Field crop: maize
Growth stage: 2
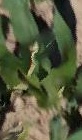
Species: maize